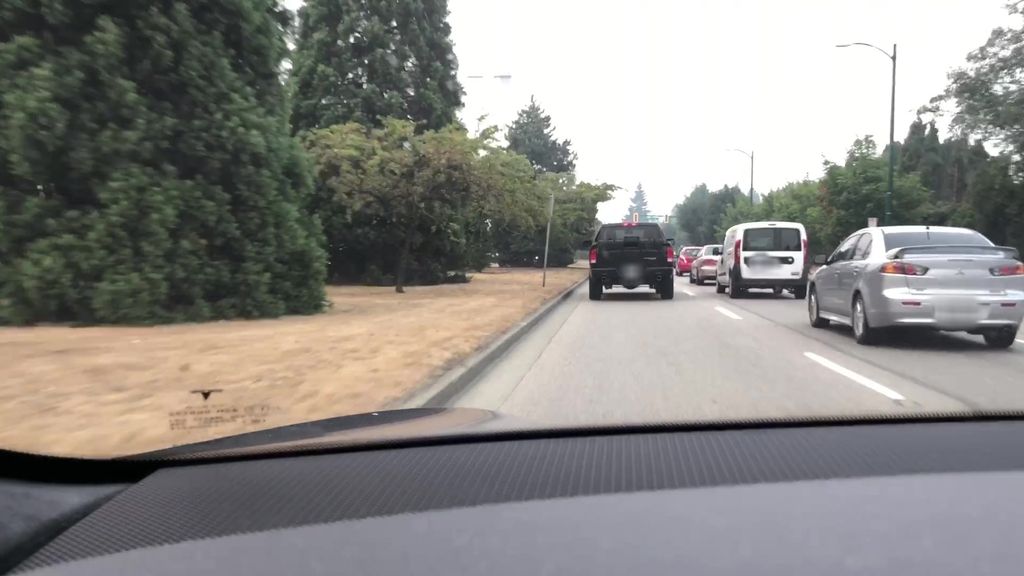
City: vancouver